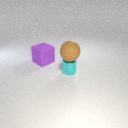
large brown rubber sphere above small cyan metal cylinder